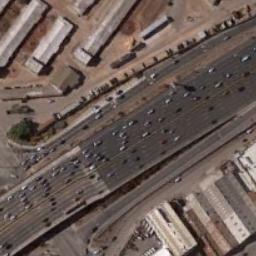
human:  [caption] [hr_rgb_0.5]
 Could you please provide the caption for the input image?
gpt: There was a lot of traffic on the motorway .

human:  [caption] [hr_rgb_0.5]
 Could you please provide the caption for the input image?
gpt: There are many buildings and roads on both sides of the freeway, And there are many cars on the freeway .

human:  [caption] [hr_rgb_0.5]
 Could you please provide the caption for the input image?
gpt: The freeway has many buildings on either side of the freeway and many cars are driving on the freeway .

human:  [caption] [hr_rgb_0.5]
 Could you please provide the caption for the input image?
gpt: The freeway is next to some houses with many cars .

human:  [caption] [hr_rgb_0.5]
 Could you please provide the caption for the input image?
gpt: There are many gray buildings beside the freeway with many cars .